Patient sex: F
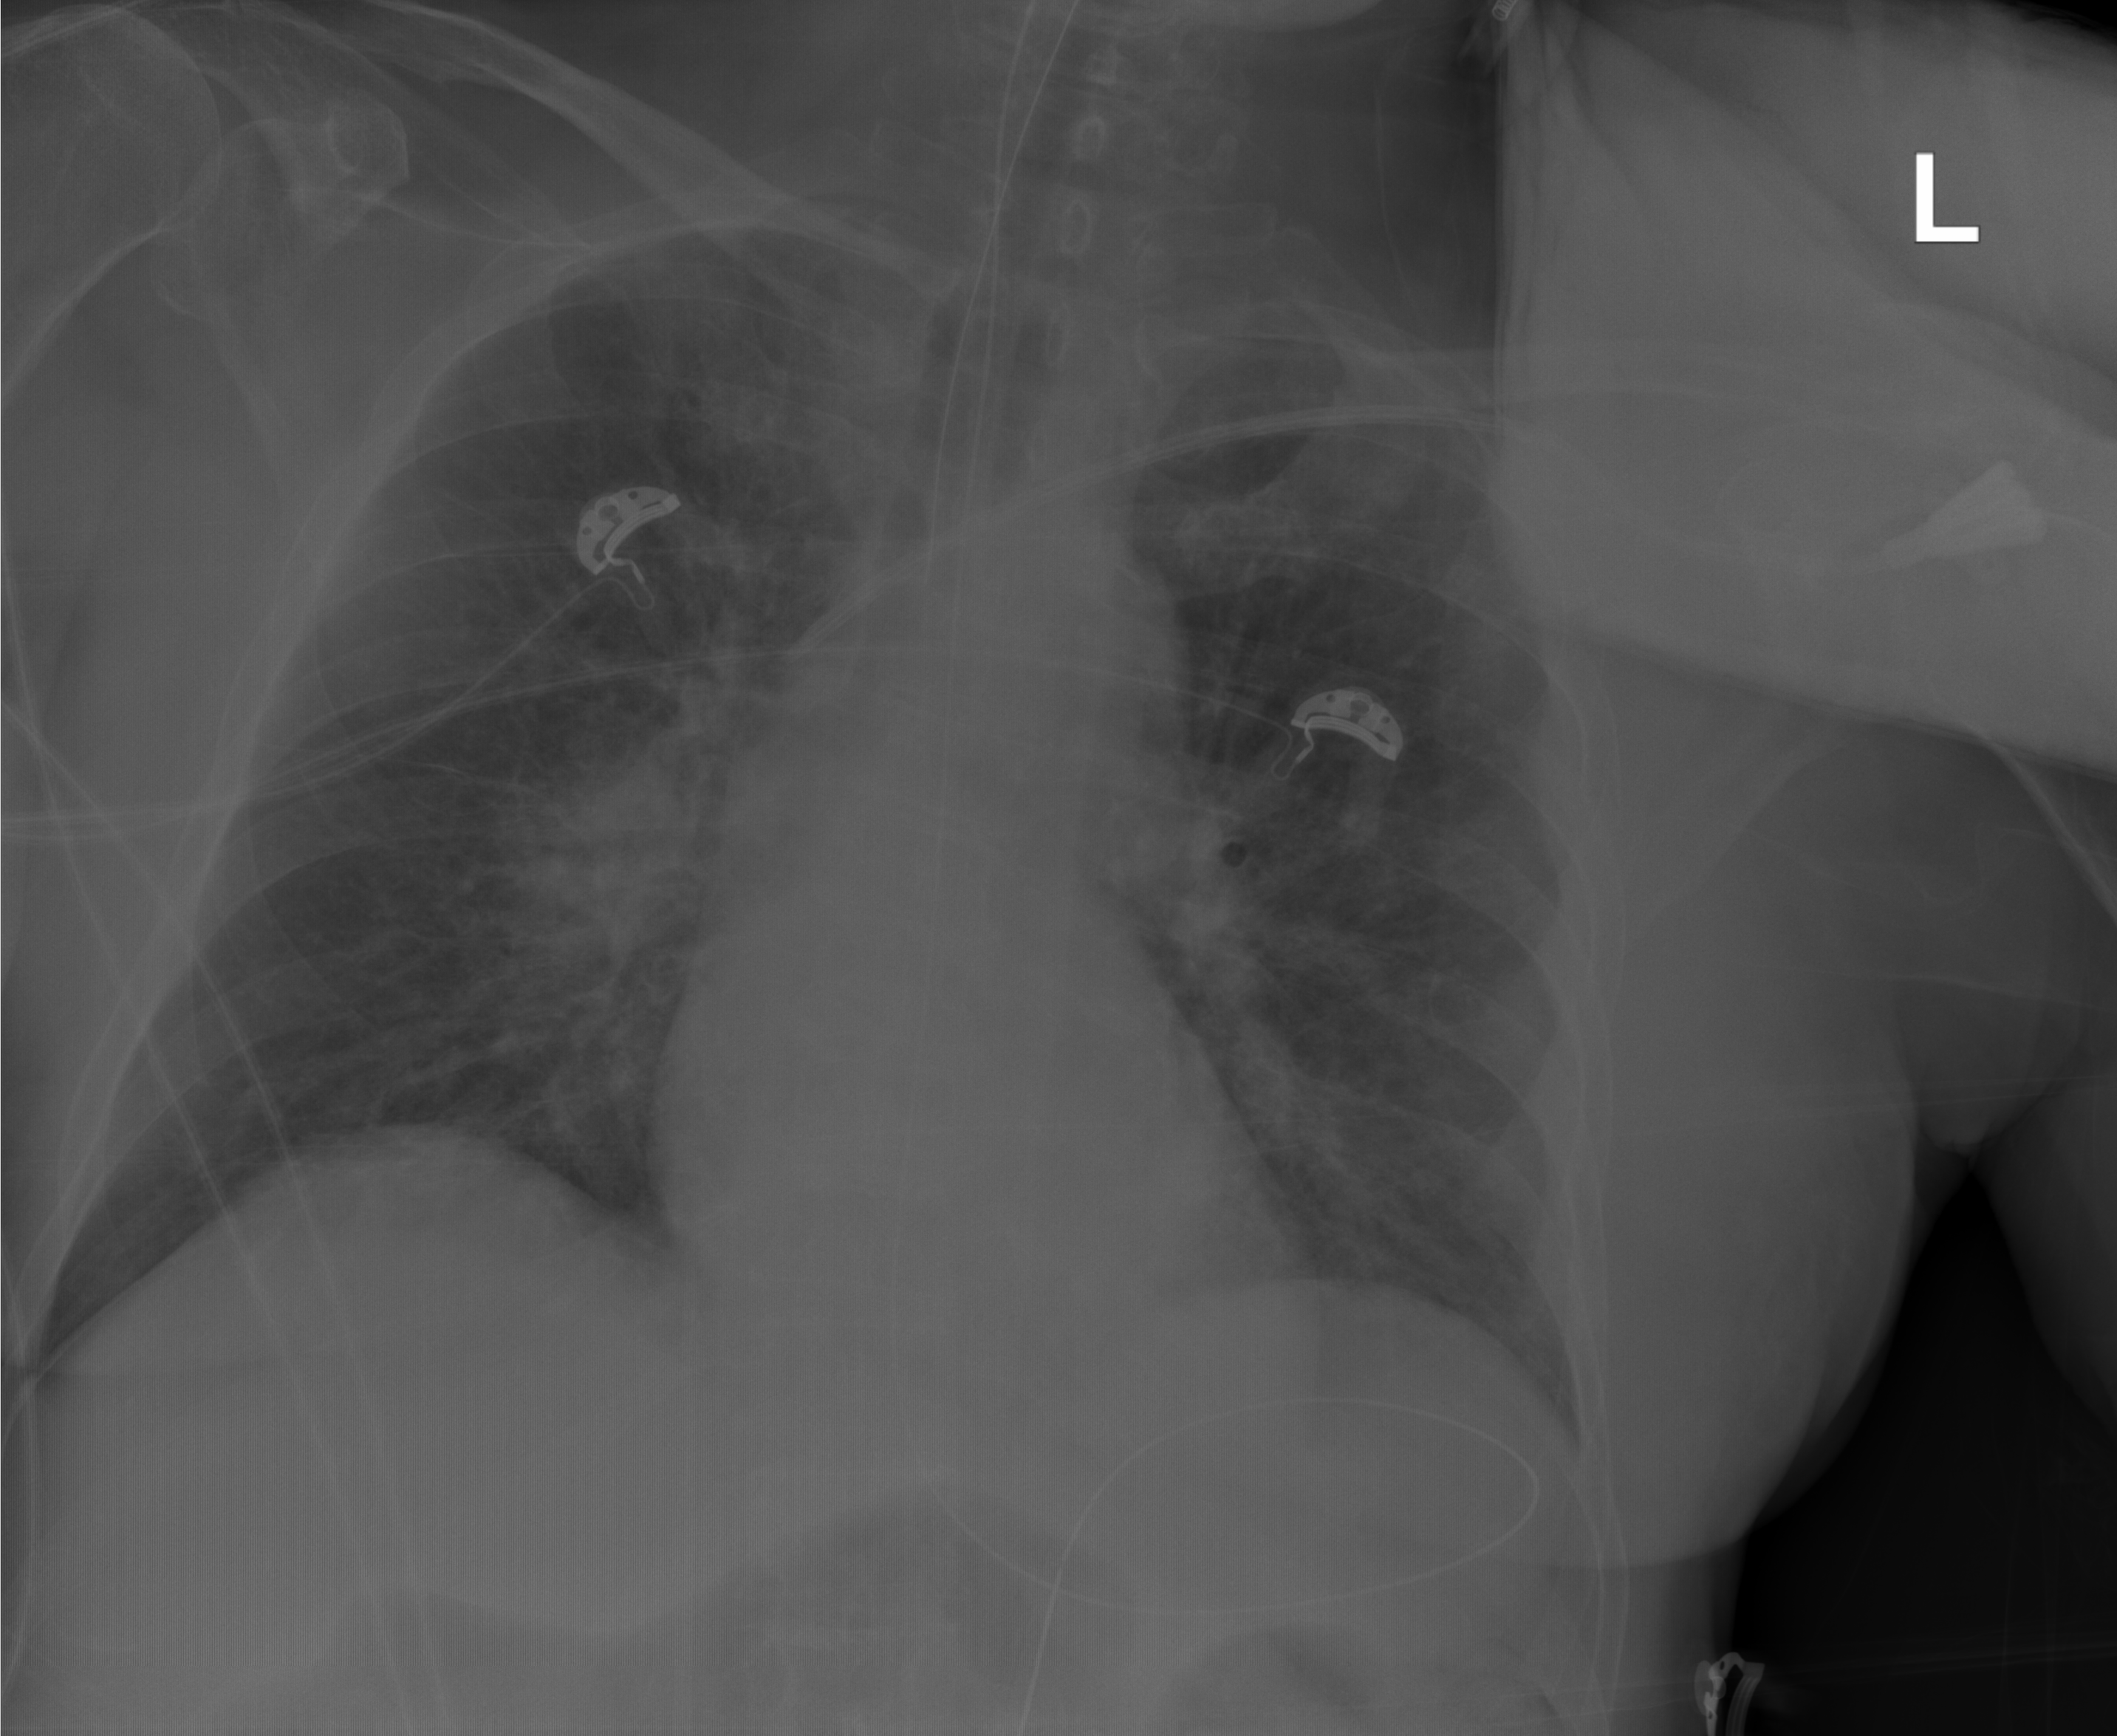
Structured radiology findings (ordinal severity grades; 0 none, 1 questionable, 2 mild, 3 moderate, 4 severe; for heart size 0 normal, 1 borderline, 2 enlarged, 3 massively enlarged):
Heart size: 0
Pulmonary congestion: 2
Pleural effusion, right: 0
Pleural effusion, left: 0
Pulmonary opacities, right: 2
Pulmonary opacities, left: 2
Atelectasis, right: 0
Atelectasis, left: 0